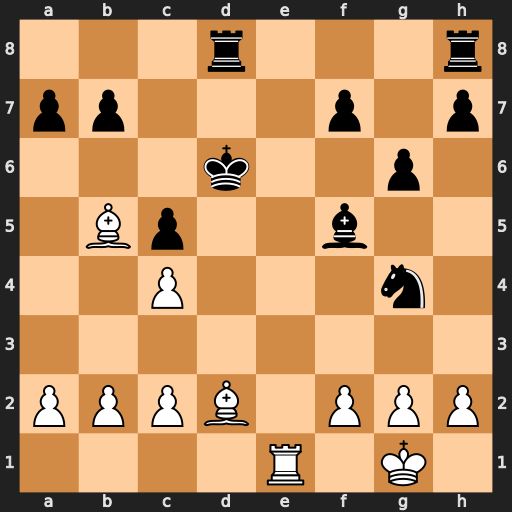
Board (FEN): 3r3r/pp3p1p/3k2p1/1Bp2b2/2P3n1/8/PPPB1PPP/4R1K1
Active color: w
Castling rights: -
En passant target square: -
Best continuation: Bf4+ Ne5 Bxe5+